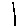
Label: line